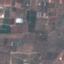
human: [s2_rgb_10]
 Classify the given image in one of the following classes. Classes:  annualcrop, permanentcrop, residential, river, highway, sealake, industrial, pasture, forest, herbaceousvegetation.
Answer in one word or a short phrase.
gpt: PermanentCrop